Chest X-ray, PA view. Patient: 75 years old, sex M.
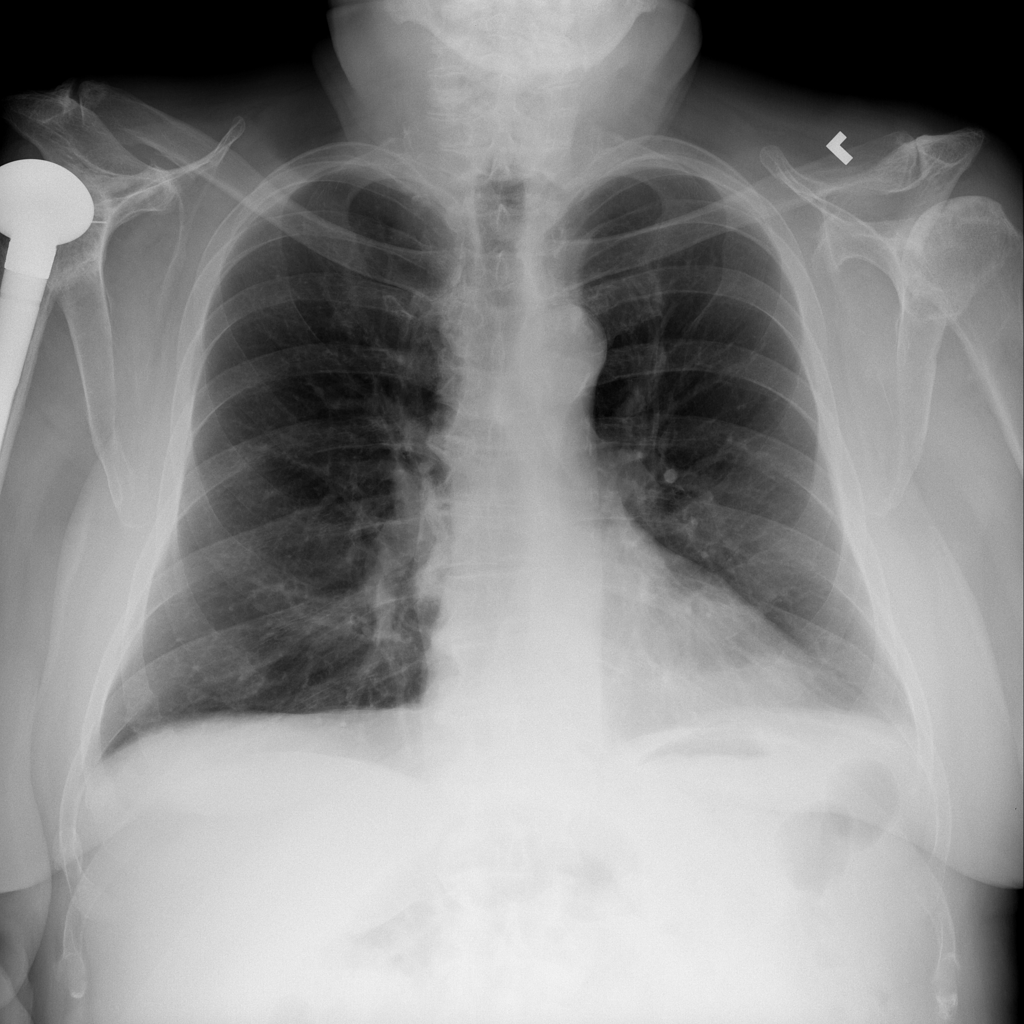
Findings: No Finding